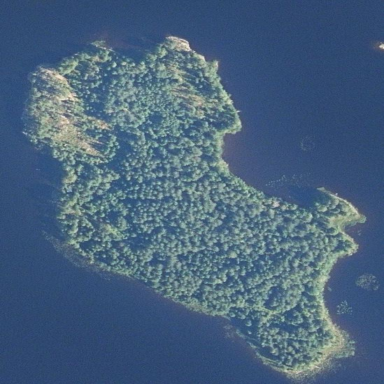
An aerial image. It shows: Islet.